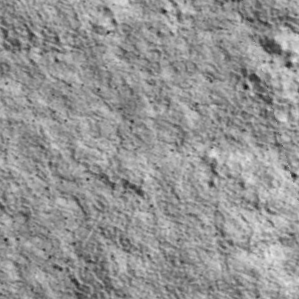
Label: non_frost